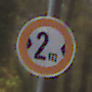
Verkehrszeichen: TatsaechlicheBreite2
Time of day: MorningAfternoon
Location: Outdoor (Nature)
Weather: Overcast
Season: Autumn
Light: Natural